Question: So I have a GUI using MSVS 2010 and I am creating many forms.
My form opens up my text file "database" and concats the proper data to a different opened file. If the opened file has data that does not match in the database file then I would like to add that data to the database file.
With that being said, when a button "dataBaseSaveButton_Click" is clicked a new form will pop up that has textboxes reading: . Most of the fields will be auto-populated and others the user will have to enter in.
Also in the form there is another "save" button. Now, on this form, the save button will actually take the data in the textboxes and open up the proper file (the database file) and save it (update the database) in a certain format.
The "Save To Data Base" form looks like this:

My code from the form looks like this (when the button is clicked):
'''
private void dataBaseSaveButton_Click(object sender, EventArgs e)
{
int unknownCP4Counter = theCP4UnknownList.Distinct().Count();
foreach (var line in theCP4UnknownList.Distinct())
{
var splitUnknowns = line.Split(' ');
KTS_Save saveForm = new KTS_Save("CP4", splitUnknowns[0], splitUnknowns[1], splitUnknowns[3], splitUnknowns[4], openDataBase2File.FileName, unknownCP4Counter);
saveForm.ShowDialog();
unknownCP4Counter--;
}
}
'''
The code for the form looks like:
'''
private string _Machine;
private string _Name;
private string _PtpName;
private string _TapeWidth;
private string _FeederPitch;
private string _DataBaseFileName;
public KTS_Save()
{
InitializeComponent();
}
public KTS_Save(string Machine, string Name, string PtpName, string TapeWidth, string FeederPitch, string DBFileName, int Counter)
{
InitializeComponent();
_Machine = Machine;
_Name = Name;
_PtpName = PtpName;
_TapeWidth = TapeWidth;
_FeederPitch = FeederPitch;
_DataBaseFileName = DBFileName;
machineTextBox.Text = _Machine;
nameTextBox.Text = _Name;
ptpNameTextBox.Text = _PtpName;
tapeWidthTextBox.Text = _TapeWidth;
feederPitchTextBox.Text = _FeederPitch;
counterLabel.Text = Counter.ToString();
}
private void dataBaseSaveButton_Click(object sender, EventArgs e)
{
//This is where I need help.
}
'''
What I need help with is actually printing out all of the textbox data into the file that already exists.
I know this is probably not the most efficient way to do things, so if you have any recommendations please let me know! :)
(Oh yeah..)
I would like the program to like so (or similar):
- - - -
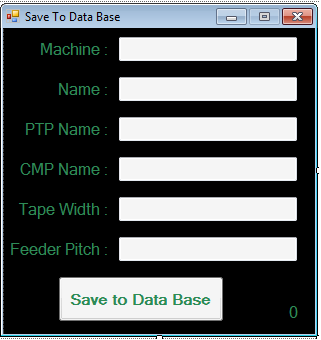
Answer: You can "technically" insert into a file, but you basically have to copy the entire file over every time you insert something. To be more precise: it's not a real insert, because the <URL>, but I would actually recommend that you avoid the whole debacle and either use an embedded database or XML files.
I would highly recommend that you use an SQLite database and take advantage of the ADO .NET Entity Framework, but if that's a big hassle for you then you can do simple XML files.
Here are some examples:
- <URL>
Good luck.